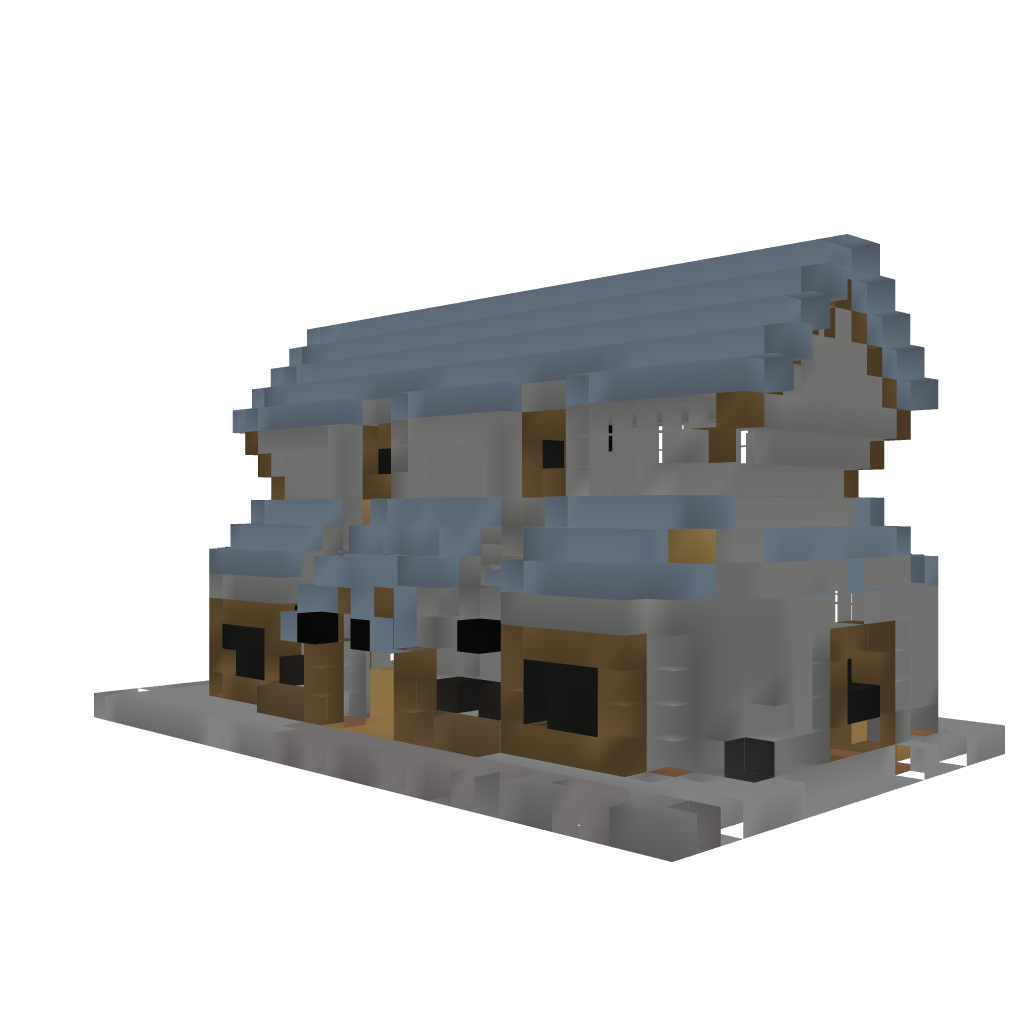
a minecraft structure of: Medival Home